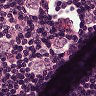
Metastatic tissue present: yes